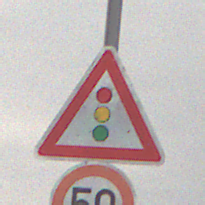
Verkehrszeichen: Lichtzeichenanlage
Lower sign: Geschwindigkeit50
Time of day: MorningAfternoon
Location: Outdoor (Nature)
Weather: Overcast
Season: Winter
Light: Natural